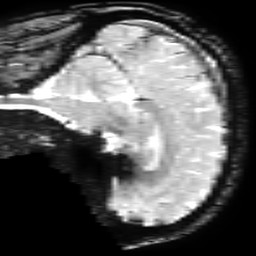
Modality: T2starw
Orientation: sagittal
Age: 36
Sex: male
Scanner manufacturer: ge
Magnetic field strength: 3 T
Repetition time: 0.65 s
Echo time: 0.02 s